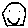
Label: smiley face